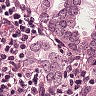
Metastatic tissue present: yes